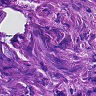
Metastatic tissue present: yes